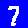
Digit: 7